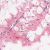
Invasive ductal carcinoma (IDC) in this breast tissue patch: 0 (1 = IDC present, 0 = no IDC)